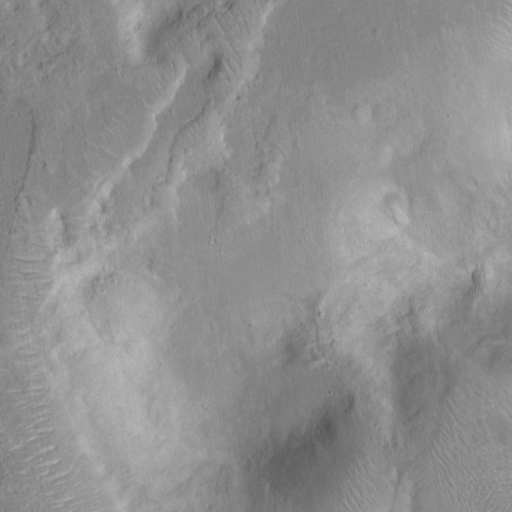
Objects detected: cone